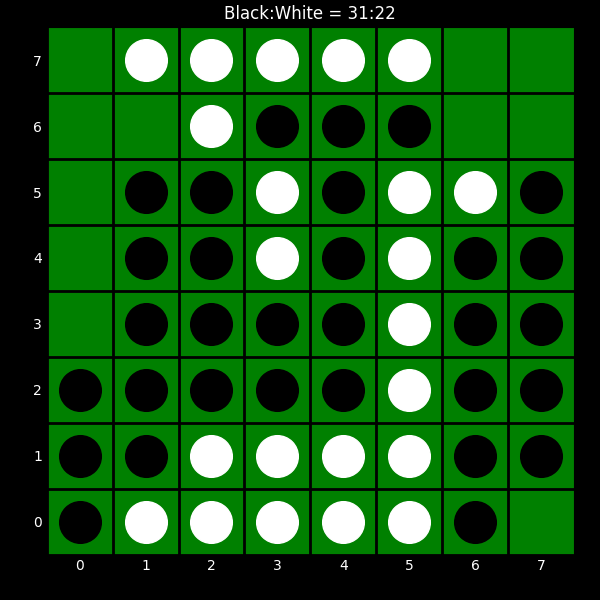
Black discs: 31
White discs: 22